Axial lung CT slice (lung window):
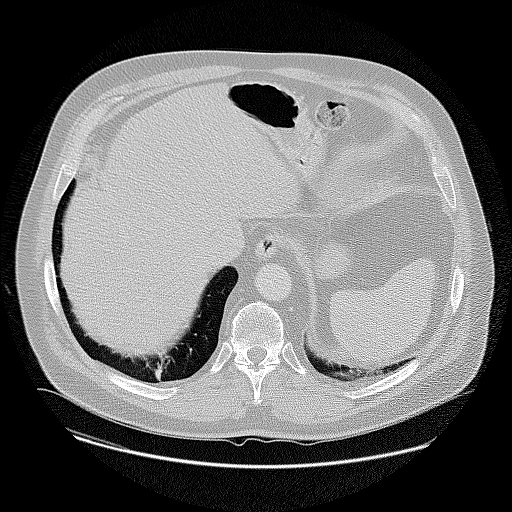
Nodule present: no